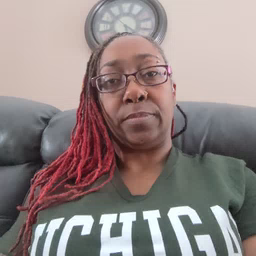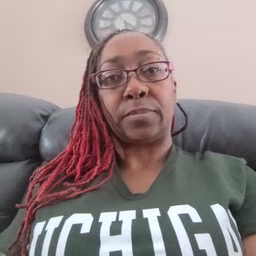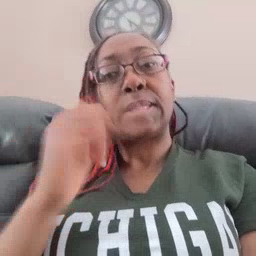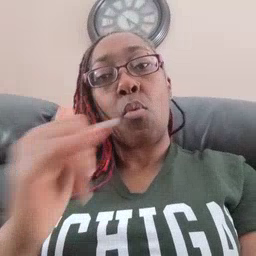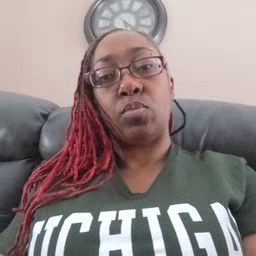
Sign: yellow